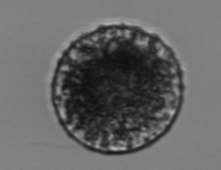
Label: Vicicitus_globosus